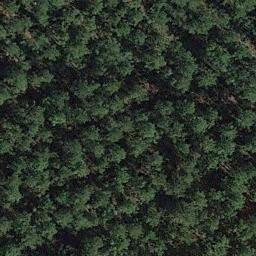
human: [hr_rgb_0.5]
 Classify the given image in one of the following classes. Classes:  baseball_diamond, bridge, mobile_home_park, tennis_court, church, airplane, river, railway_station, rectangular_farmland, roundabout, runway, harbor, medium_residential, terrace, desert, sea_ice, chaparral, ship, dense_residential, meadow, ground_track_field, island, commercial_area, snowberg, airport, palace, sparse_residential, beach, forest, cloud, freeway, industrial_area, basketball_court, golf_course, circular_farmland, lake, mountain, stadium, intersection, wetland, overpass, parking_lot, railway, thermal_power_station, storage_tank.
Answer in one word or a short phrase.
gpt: forest